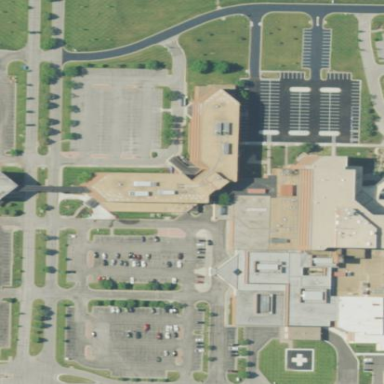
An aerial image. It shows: Hospital building.